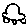
Label: car